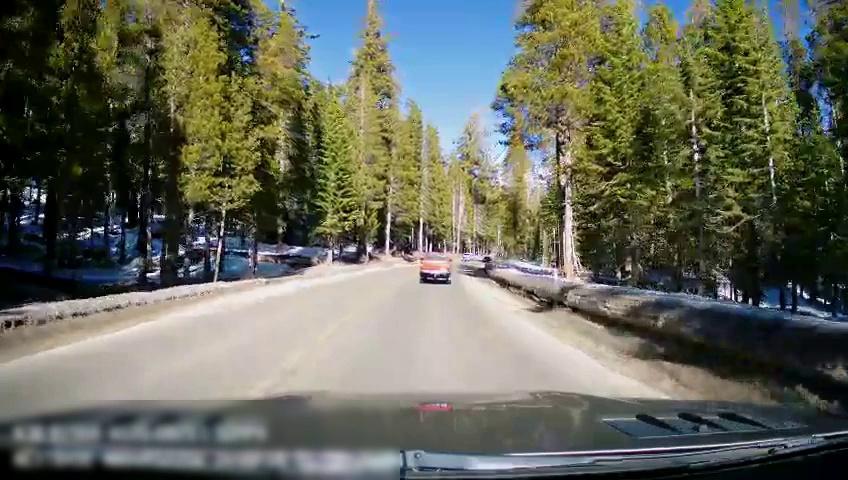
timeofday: Day
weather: Sunny
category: Drivable Space
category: Vehicles | Truck
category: Lanes | Opposite Lane